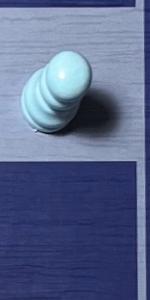
Label: Empty